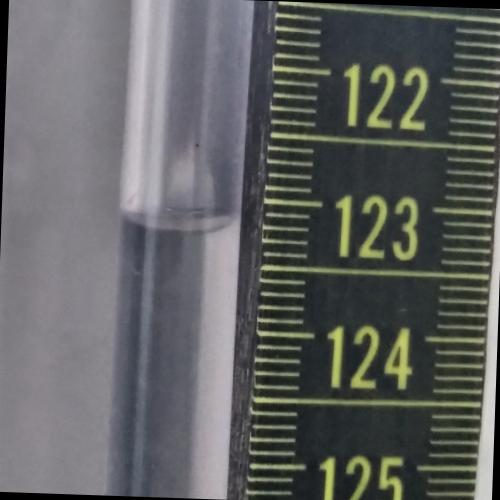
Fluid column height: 123.2 cm